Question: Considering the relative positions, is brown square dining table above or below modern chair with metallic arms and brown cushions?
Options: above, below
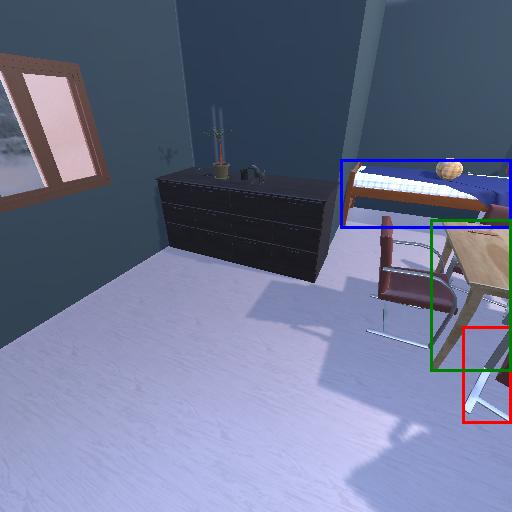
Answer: above